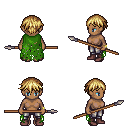
a pixel art fantasy rpg character, female body template, human, dark skin, green tattered cape, metal pants, blonde short bangs hairstyle, bracelets, maroon shoes, spear, four views (front, back, left, right), 2x2 character sprite sheet, small pixel art, hard edges, no anti-aliasing